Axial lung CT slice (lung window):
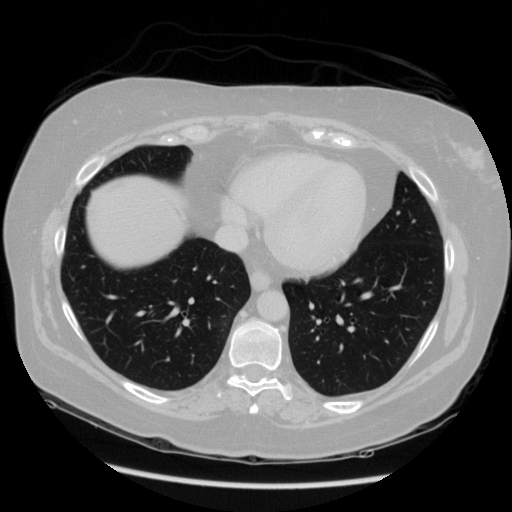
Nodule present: no